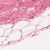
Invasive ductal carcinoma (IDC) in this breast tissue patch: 0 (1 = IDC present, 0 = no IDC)